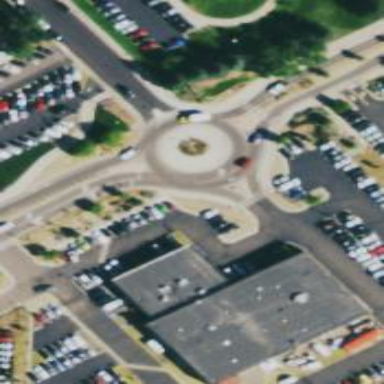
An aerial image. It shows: Secondary road with asphalt surface leading to roundabout.